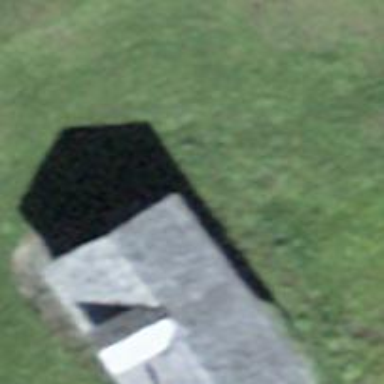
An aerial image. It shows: Rural barn.